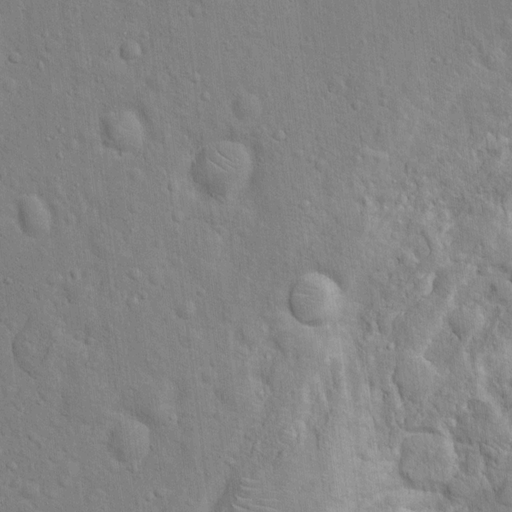
Classes present: Background, Cone